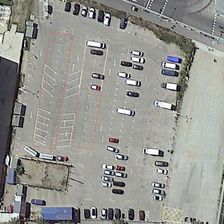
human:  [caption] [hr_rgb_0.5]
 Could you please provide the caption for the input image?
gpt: some cars are in a parking lot with many empty parking spaces near several buildings .

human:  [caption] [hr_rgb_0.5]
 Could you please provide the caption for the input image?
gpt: some cars are in a parking lot with many empty parking spaces near several buildings .

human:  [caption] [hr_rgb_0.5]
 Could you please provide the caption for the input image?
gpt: some cars are in a parking lot with many empty parking spaces near several buildings .

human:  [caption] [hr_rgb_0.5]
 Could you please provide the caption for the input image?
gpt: some cars are in a parking lot with many empty parking spaces near several buildings .

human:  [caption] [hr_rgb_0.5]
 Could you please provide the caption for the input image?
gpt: some cars are in a parking lot with many empty parking spaces near several buildings .